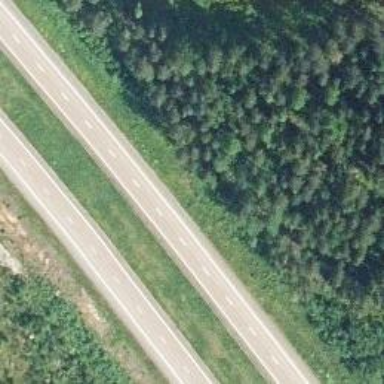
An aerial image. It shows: Asphalt motorway.